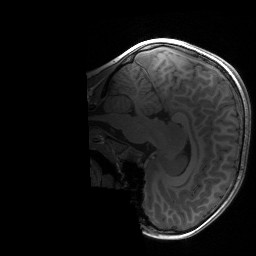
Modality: T1w
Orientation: sagittal
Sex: male
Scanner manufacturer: siemens
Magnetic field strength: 3 T
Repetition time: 1.9 s
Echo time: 0.00243 s